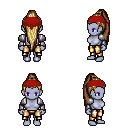
a pixel art fantasy rpg character, female body template, dark elf, purple skin, steel arm armor, gold greaves, blonde extra-long topknot hairstyle, red bandana, four views (front, back, left, right), 2x2 character sprite sheet, small pixel art, hard edges, no anti-aliasing